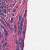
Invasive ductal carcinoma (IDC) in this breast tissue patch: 1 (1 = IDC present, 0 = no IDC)